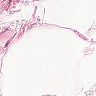
Metastatic tissue present: no